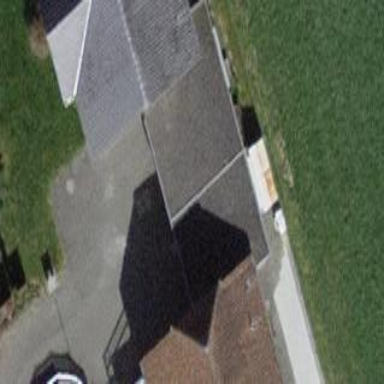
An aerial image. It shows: Garage building.